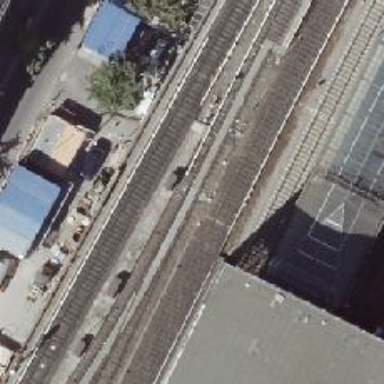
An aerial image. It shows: Viaduct with electrified light rail tracks used for rail service.